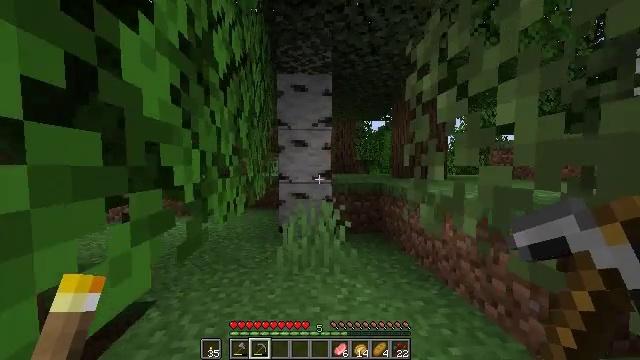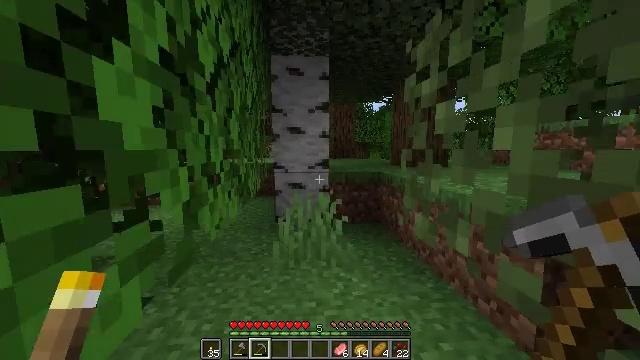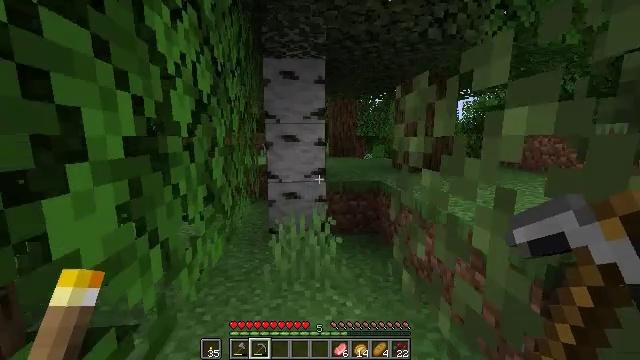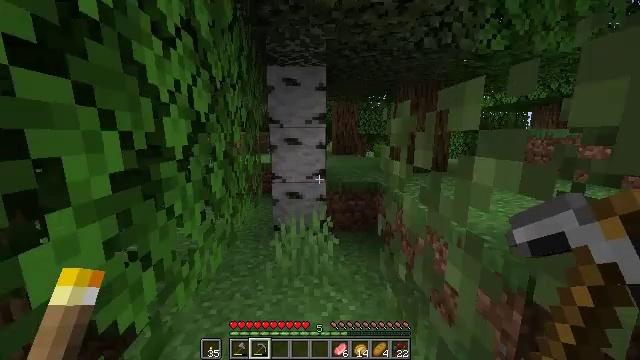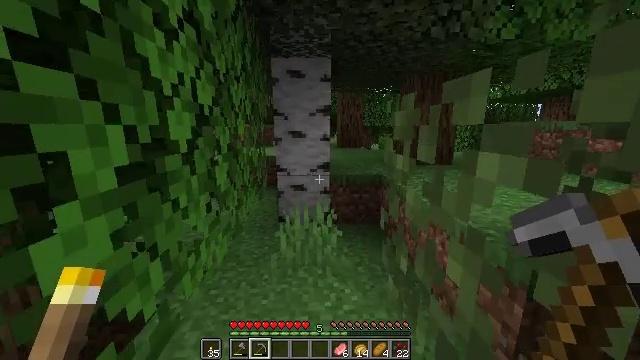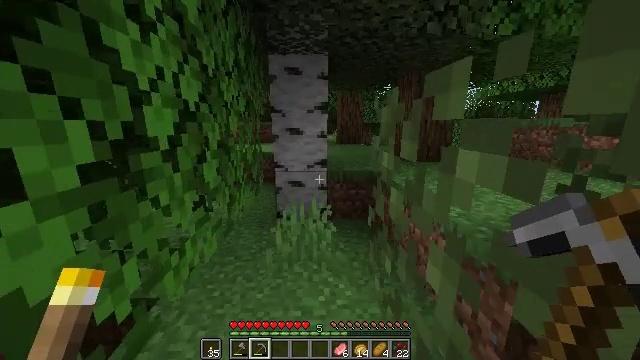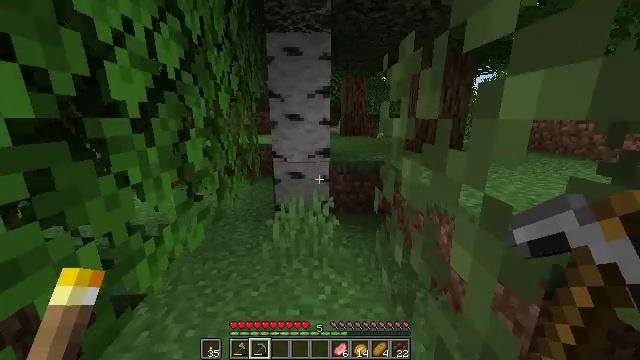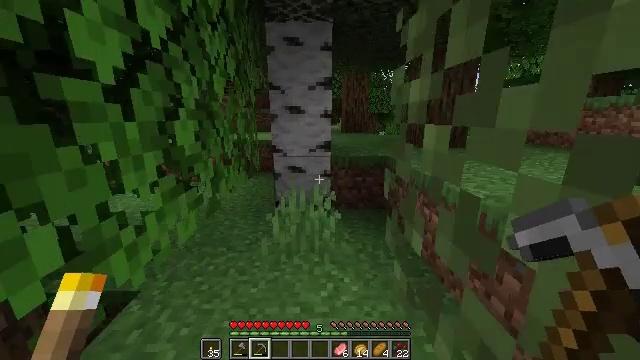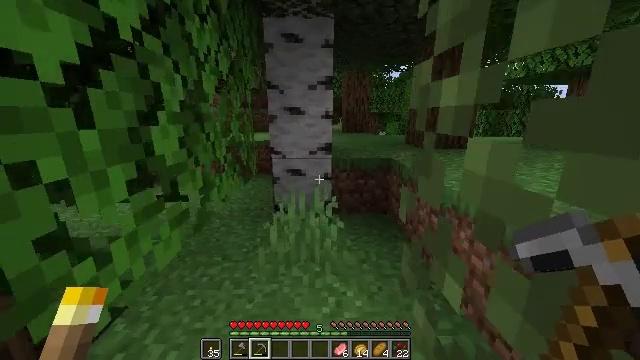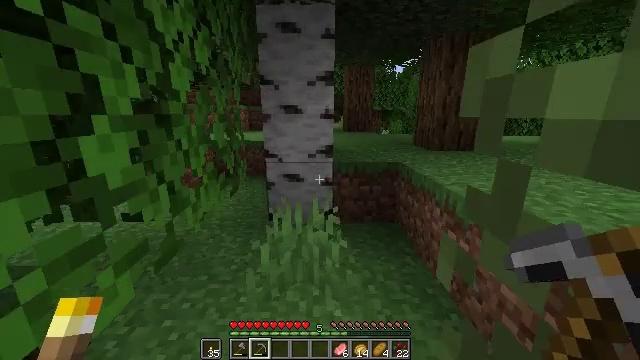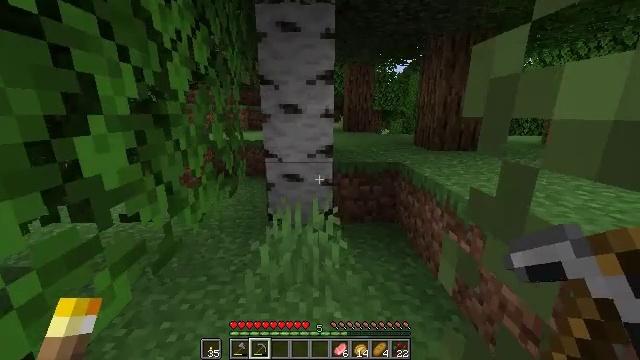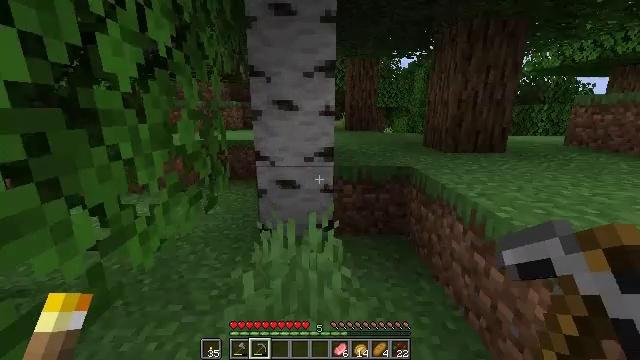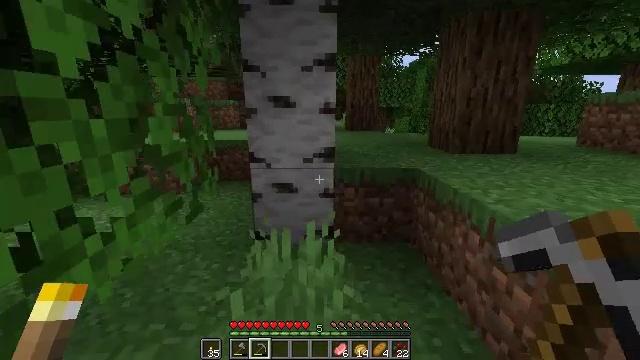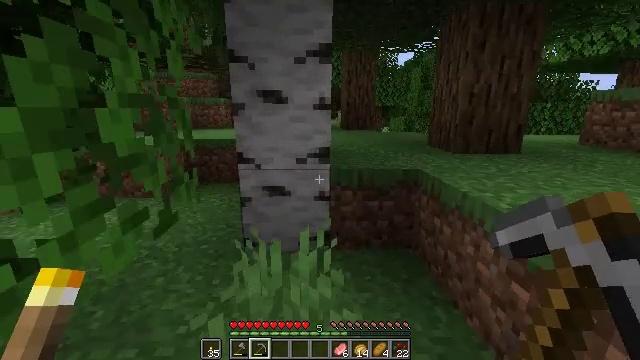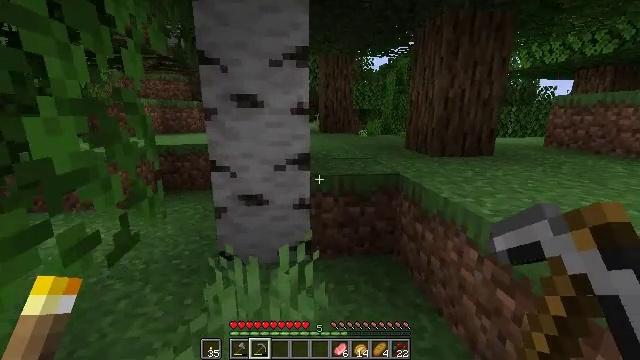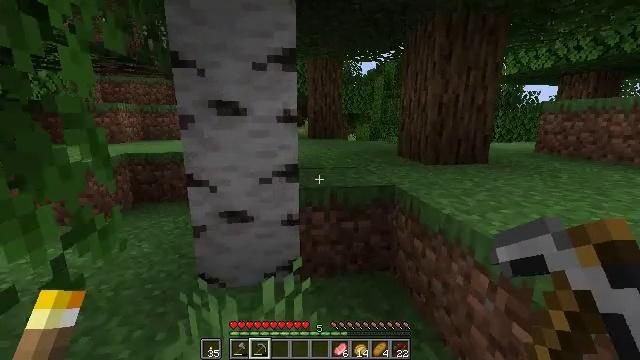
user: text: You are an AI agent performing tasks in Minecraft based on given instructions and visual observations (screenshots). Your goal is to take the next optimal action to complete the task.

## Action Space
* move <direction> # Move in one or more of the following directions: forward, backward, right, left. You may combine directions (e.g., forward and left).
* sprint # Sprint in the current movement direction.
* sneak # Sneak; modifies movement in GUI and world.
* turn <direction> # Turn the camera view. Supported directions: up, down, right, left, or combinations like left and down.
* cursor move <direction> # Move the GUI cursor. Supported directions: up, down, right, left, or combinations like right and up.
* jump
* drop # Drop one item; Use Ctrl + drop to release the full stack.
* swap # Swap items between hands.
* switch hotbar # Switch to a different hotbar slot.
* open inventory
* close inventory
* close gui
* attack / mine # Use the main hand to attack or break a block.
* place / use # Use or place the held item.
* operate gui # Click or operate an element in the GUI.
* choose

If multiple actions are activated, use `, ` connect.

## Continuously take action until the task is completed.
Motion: motion action
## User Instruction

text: Gather spruce leaves to collect foliage.
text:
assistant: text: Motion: move forward and move right, sprint, turn down, jump
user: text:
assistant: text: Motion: move forward and move right, sprint, turn down
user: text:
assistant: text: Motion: move forward and move right, sprint, turn left and down
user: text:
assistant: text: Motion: move forward and move right, sprint, turn left and down
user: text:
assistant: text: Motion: move forward, sprint, turn down
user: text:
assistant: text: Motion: move forward, sprint, turn down
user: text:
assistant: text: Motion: move forward, sprint
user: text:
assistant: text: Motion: move forward, sprint
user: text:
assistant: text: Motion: move forward, sprint
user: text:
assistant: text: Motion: move forward
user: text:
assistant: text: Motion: move forward
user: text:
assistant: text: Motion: move forward
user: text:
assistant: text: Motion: move forward, turn right
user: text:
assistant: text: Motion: move forward, turn right
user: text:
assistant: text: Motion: move forward and move right, turn right and up
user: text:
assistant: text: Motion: move forward and move right
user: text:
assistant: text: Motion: move forward and move right, jump
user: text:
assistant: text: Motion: move forward and move right, jump
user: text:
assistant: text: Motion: move forward and move right, sprint, jump
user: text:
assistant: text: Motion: move forward and move right, sprint, jump
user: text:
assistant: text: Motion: move forward and move right, sprint
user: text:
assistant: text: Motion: move forward and move right, sprint
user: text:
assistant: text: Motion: move forward and move right, sprint
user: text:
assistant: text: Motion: move forward and move right, sprint
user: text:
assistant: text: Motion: move forward, sprint
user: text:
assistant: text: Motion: move forward, sprint
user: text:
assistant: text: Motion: move forward, sprint
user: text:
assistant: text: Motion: move forward, sprint
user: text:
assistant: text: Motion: move forward, sprint
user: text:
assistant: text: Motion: move forward, sprint